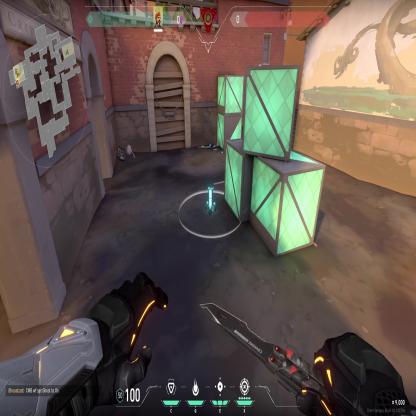
Label: planted spike